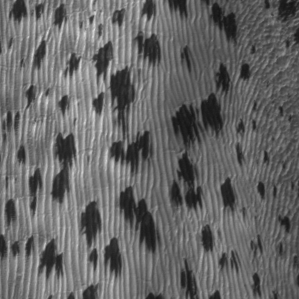
Label: frost